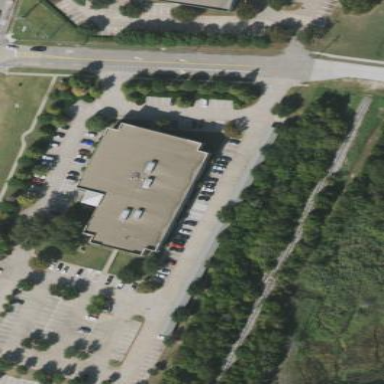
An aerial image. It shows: Commercial building with flat roof.